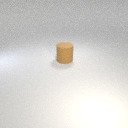
large brown rubber cylinder